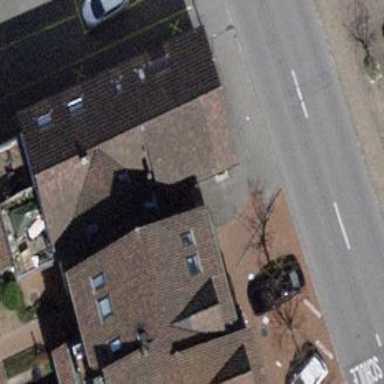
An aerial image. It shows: Building with tiled roof.